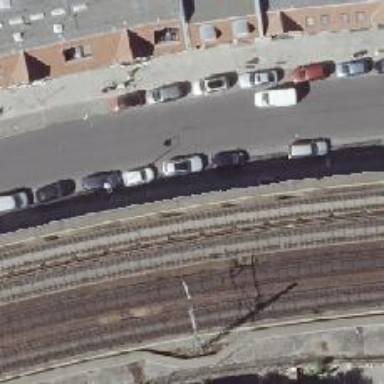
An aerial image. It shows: Parallel parking lane.